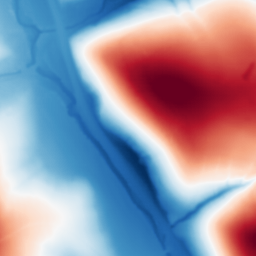
Category: multiscale
Decomposition family: dog
Decomposition parameters: sigma_low: 1
sigma_high: 100
Upsampling method: sinc_hamming
Upsampling parameters: scale: 2
kernel_size: 8
Upsampling scale: 2